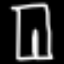
Label: pants